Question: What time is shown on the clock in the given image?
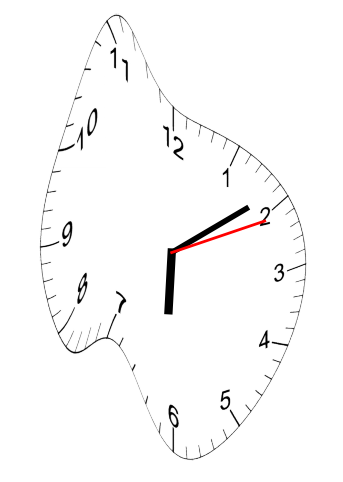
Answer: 06:09:11